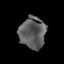
Tissue: prostate
Cell type: NK cells
Senescence score: 0.2081
Nuclear area (px): 808
Mean DAPI intensity: 93.546